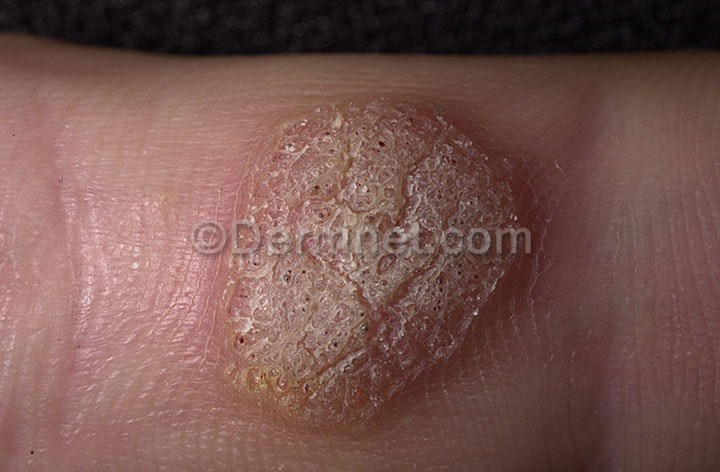
Disease: Warts Molluscum and other Viral Infections